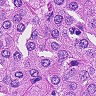
Metastatic tissue present: yes